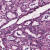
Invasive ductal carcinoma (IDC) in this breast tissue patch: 0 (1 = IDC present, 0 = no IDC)